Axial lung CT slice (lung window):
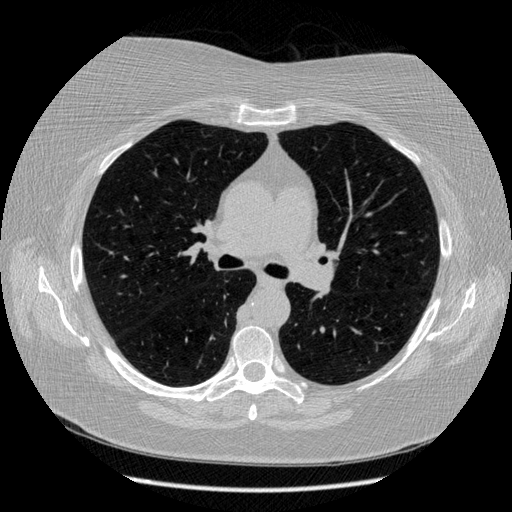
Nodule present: no